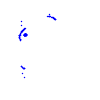
Particle: pion